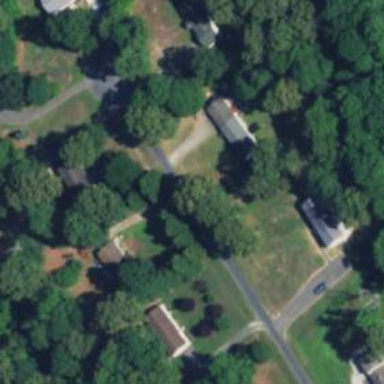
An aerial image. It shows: Driveway leading to service road.